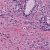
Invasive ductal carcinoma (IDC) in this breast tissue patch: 1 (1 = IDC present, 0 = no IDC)